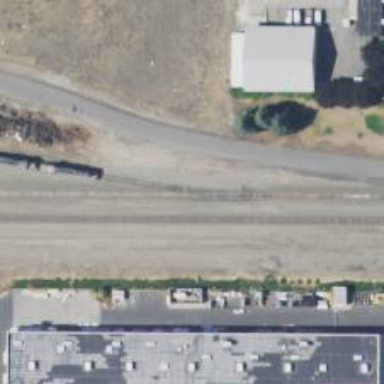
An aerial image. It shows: Railway siding for service.